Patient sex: F
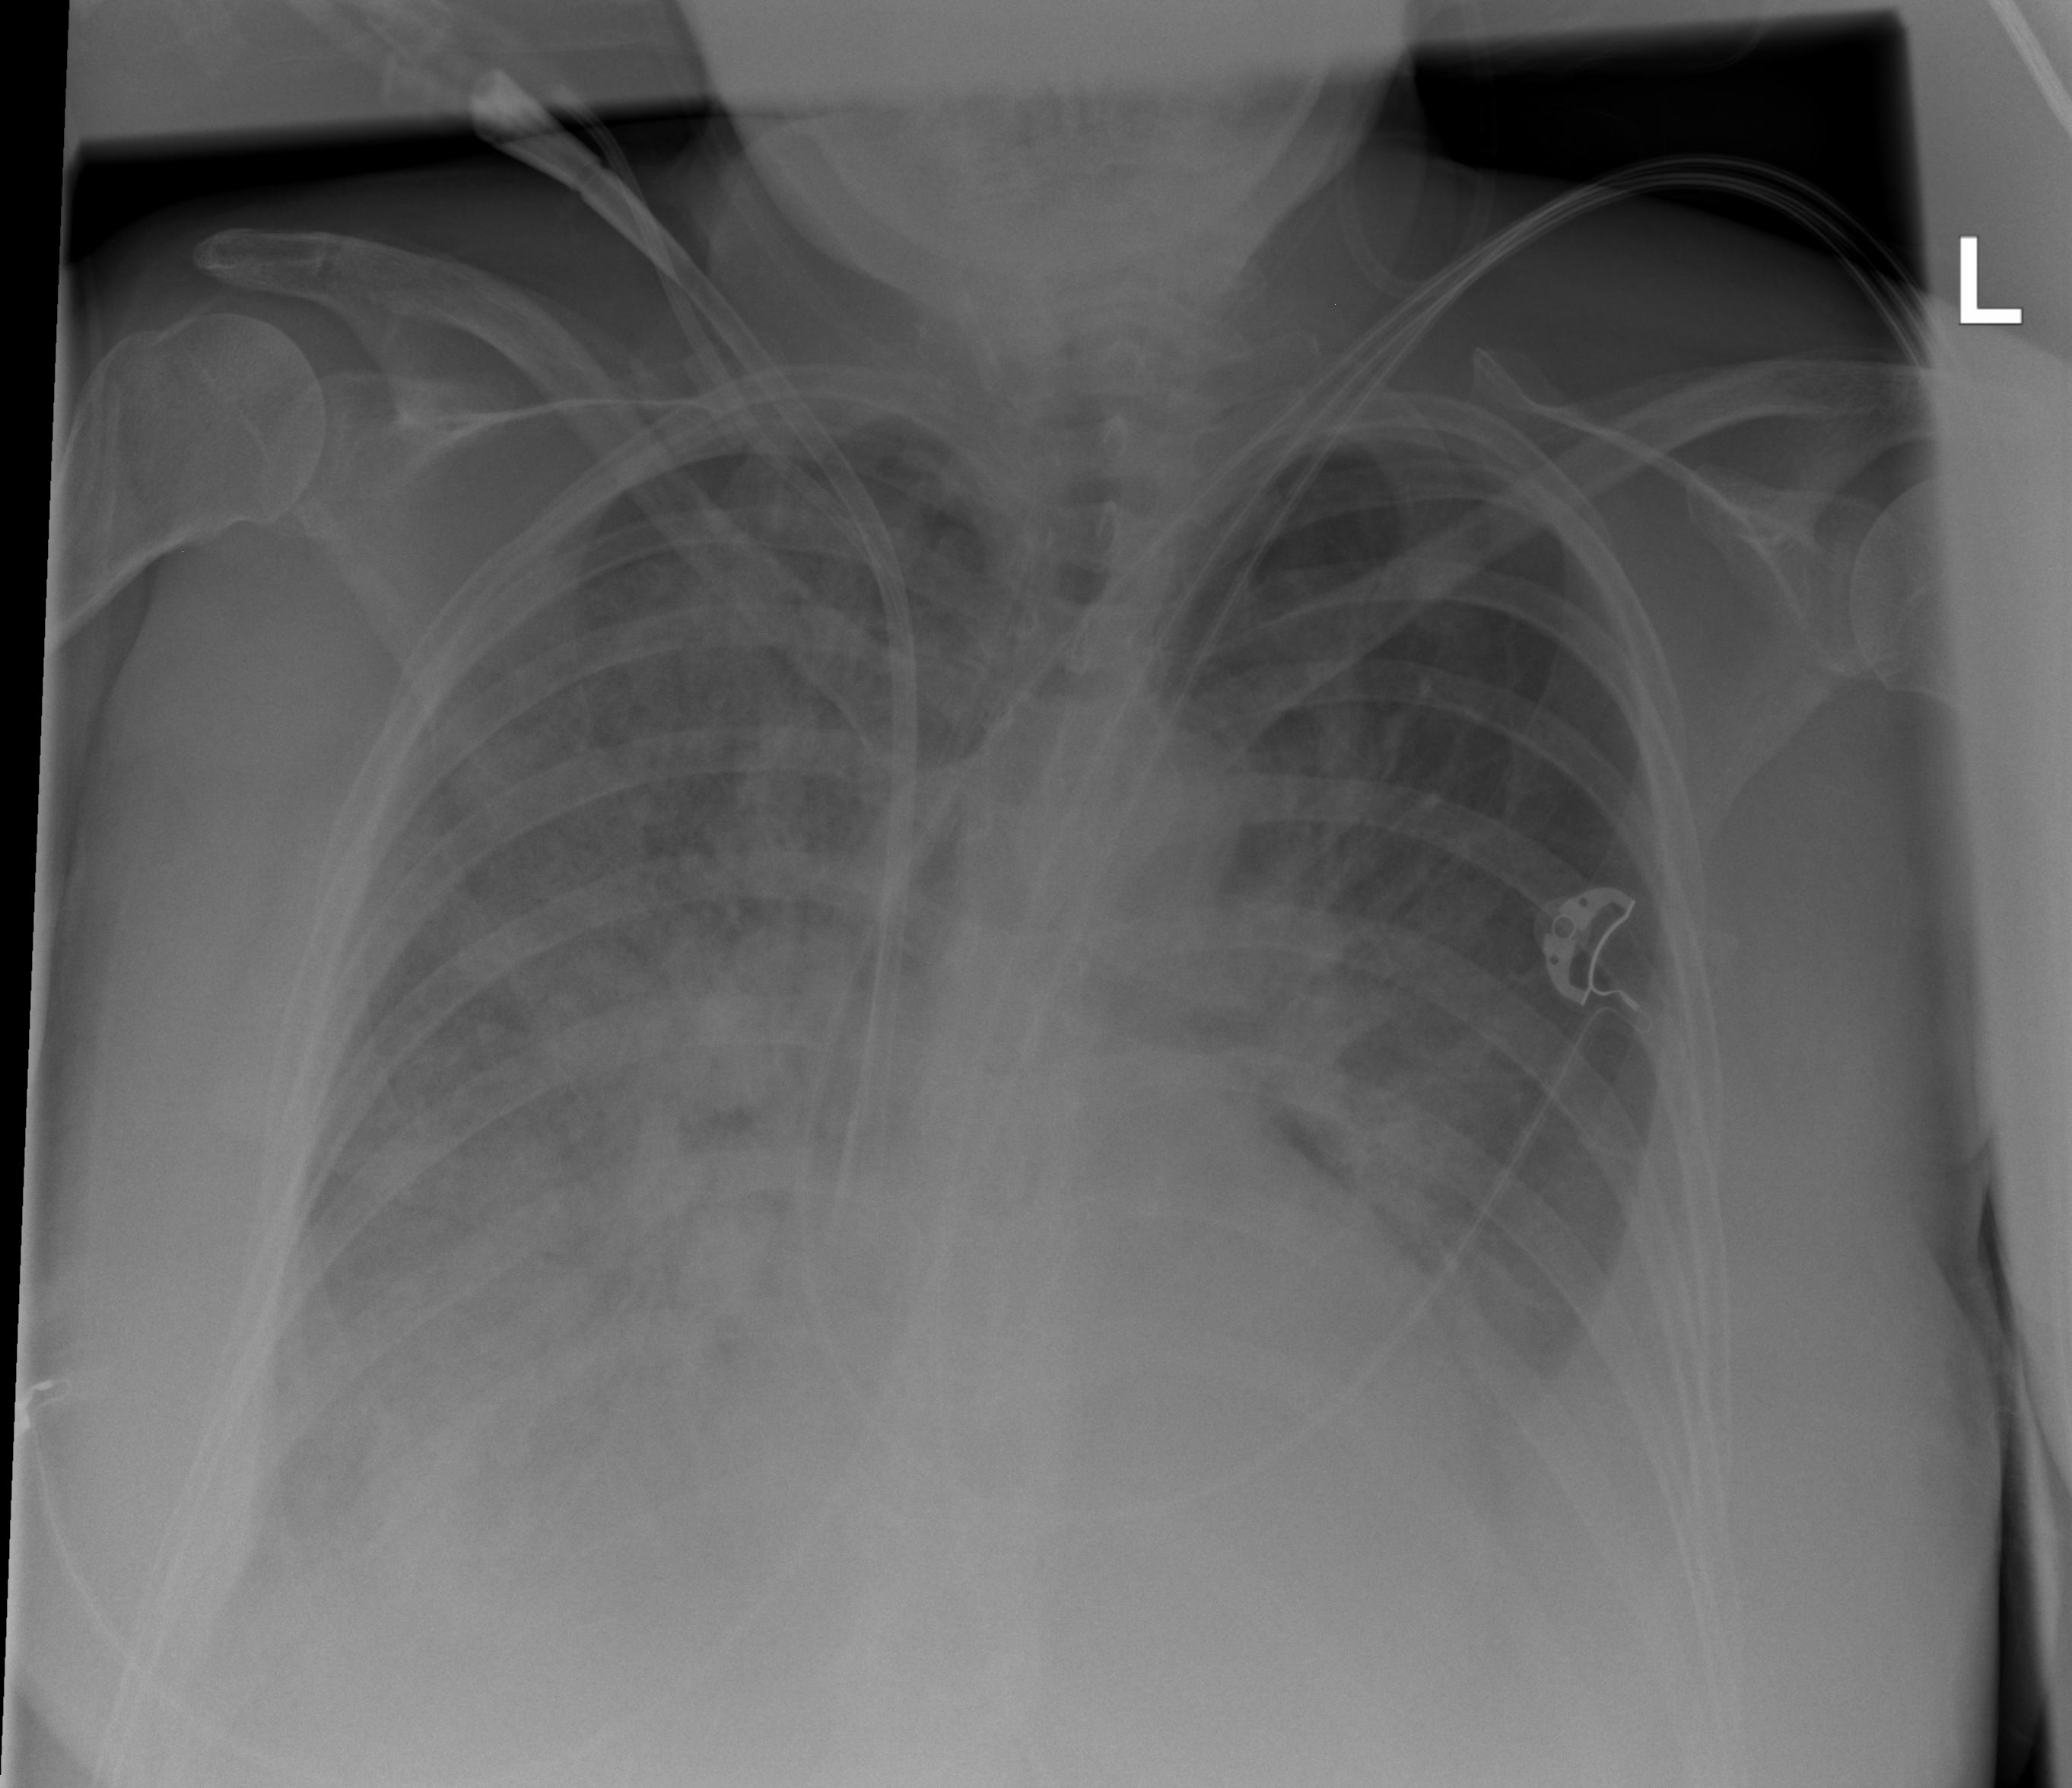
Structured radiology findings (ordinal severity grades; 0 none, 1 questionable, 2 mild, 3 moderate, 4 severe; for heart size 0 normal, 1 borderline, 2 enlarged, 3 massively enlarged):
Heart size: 1
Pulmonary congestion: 2
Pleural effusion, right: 3
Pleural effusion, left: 3
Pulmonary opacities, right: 3
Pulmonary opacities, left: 2
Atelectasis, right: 2
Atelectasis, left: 2